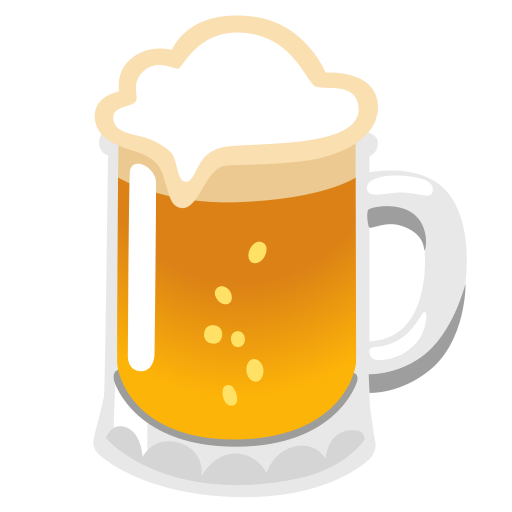
Emoji: 🍺